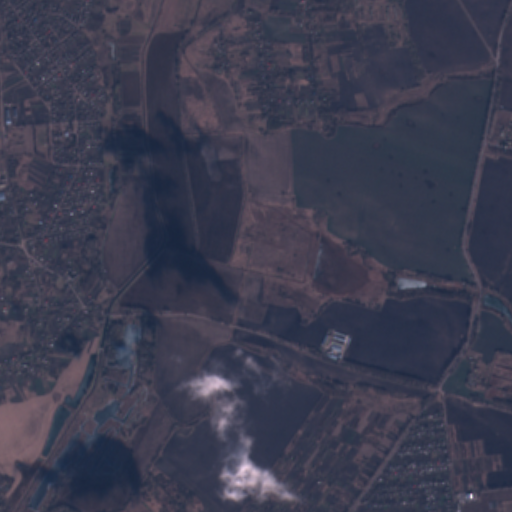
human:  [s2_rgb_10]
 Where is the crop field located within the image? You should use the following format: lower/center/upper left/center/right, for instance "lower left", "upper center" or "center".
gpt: The crop field is located in the lower right of the image.
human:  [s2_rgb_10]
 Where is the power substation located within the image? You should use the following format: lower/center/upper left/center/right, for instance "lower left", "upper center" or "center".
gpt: The power substation is located in the upper right of the image.
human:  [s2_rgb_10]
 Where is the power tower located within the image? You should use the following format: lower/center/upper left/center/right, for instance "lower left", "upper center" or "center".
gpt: The power tower is located in the right of the image.
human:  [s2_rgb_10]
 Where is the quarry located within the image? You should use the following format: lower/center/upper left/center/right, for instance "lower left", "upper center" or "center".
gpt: There is no quarry in the image.